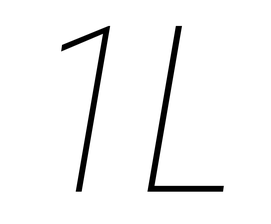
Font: Roboto-Italic_Condensed_Thin_Italic